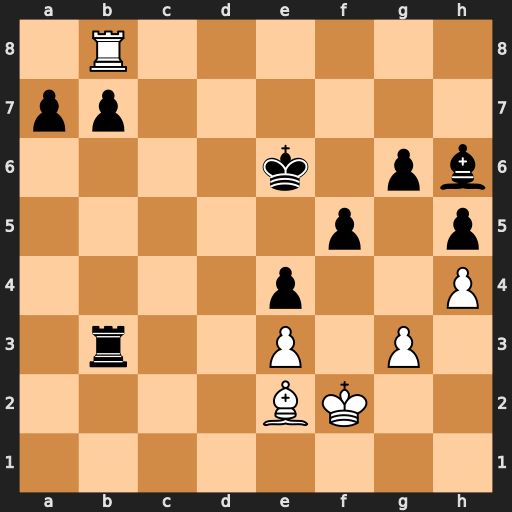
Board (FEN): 1R6/pp6/4k1pb/5p1p/4p2P/1r2P1P1/4BK2/8
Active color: w
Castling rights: -
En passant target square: -
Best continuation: Bc4+ Ke7 Bxb3